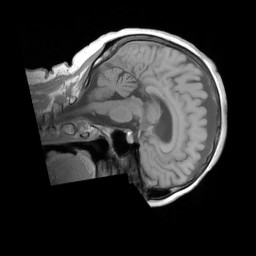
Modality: T1w
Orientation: sagittal
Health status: ill
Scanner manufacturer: siemens
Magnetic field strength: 3 T
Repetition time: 0.4 s
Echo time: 0.00272 s